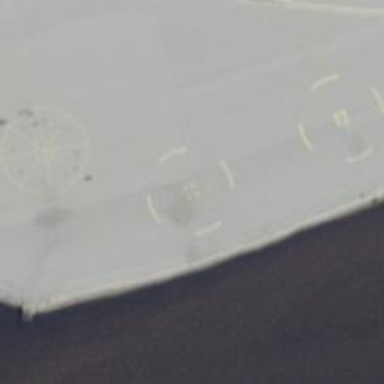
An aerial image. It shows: Image showing helipad at airport.